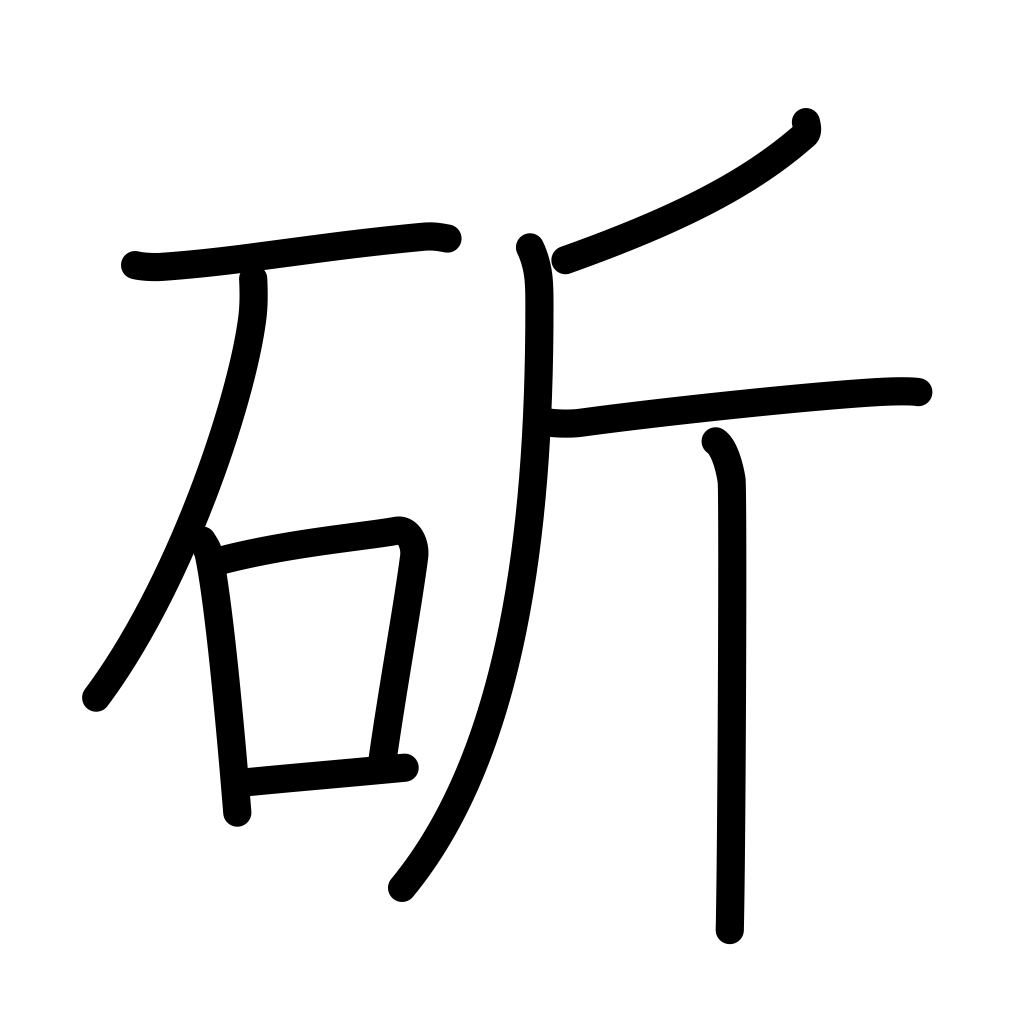
Meaning: cut with a sword